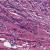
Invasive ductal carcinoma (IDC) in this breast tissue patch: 1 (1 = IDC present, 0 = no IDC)